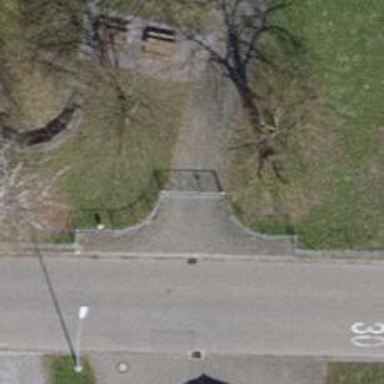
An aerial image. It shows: Gate.